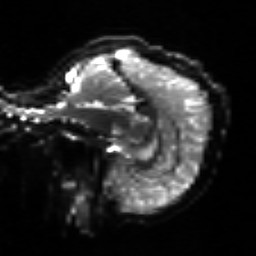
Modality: sbref
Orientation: sagittal
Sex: male
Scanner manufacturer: siemens
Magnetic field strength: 3 T
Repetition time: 5 s
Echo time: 0.071 s